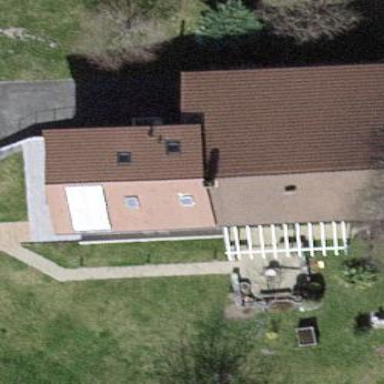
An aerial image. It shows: Building with gabled roof made of tiles. The roof is oriented across the building.